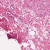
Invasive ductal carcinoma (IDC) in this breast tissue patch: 0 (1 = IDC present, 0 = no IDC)